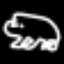
Label: frog